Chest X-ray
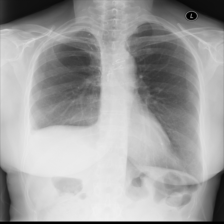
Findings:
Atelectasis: negative
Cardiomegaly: negative
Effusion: negative
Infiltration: negative
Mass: negative
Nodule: negative
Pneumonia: negative
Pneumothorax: negative
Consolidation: negative
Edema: negative
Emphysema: negative
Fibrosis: negative
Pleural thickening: positive
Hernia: negative